Chest X-ray. View position: PA
Patient age: 42
Patient sex: F
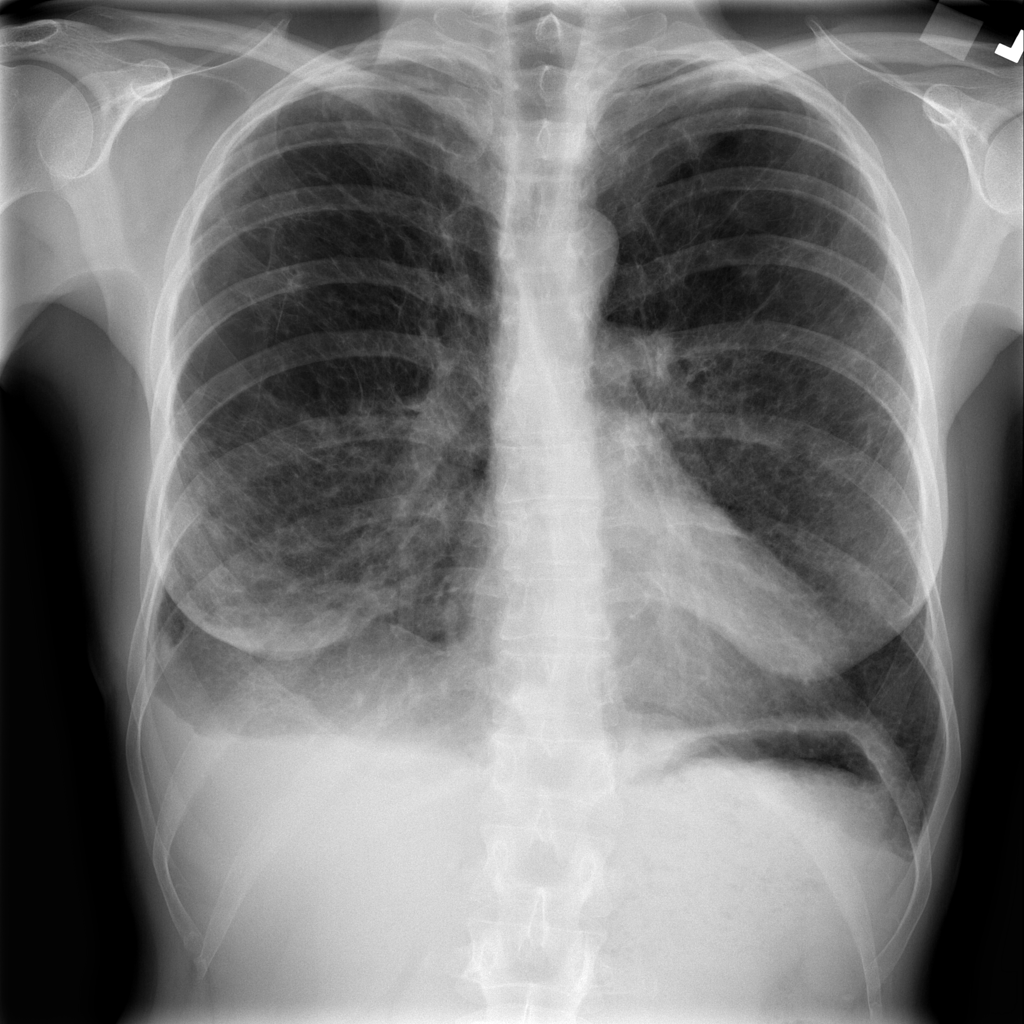
Finding: Pneumothorax